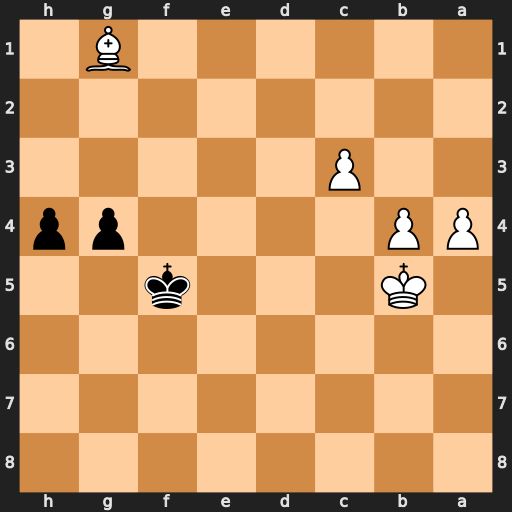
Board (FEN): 8/8/8/1K3k2/PP4pp/2P5/8/6B1
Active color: b
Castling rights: -
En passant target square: -
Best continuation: g3 a5 h3 a6 h2